Question: I am trying to match features between two point cloud I test by changing many parameters but it always produces wrong matches. I am calculating PFH feature descriptors of SIFT features.
Thank you for your suggestions.
'''
// load the both point clouds
pcl::io::loadPCDFile("Tee.pcd", *cloud_1);
pcl::PLYReader Reader;
Reader.read("tee.ply", *cloud_2);
//pcl::io::loadPCDFile("Tee.pcd", *cloud_2);
// Create the filtering object
pcl::PassThrough<pcl::PointXYZRGB> pass;
pass.setInputCloud(cloud_2);
pass.setFilterFieldName("z");
pass.setFilterLimits(0.0, 1.0);
//pass.setFilterLimitsNegative (true);
pass.filter(*cloud_2_filtered);
// Downsample the cloud
const float voxel_grid_leaf_size = 0.009f;
downsample(cloud_1, voxel_grid_leaf_size, downsampledCloud_1);
std::cout << "First cloud: downsampled " << std::endl;
const float voxel_grid_leaf_size2 = 0.003f;
downsample(cloud_2_filtered, voxel_grid_leaf_size2, downsampledCloud_2);
std::cout << "second cloud: downsampled " << std::endl;
// Compute surface normals
const float normal_radius = 0.03;
compute_surface_normals(downsampledCloud_1, normal_radius, normalsFromCloud_1);
compute_surface_normals(downsampledCloud_2, normal_radius, normalsFromCloud_2);
std::cout << "second cloud: normals computed " << std::endl;
// Compute keypoints
const float min_scale = 0.01;
const int nr_octaves = 3;
const int nr_octaves_per_scale = 6;
const float min_contrast = 1.0;
detect_keypoints(cloud_1, min_scale, nr_octaves, nr_octaves_per_scale, min_contrast, keypointsFromCloud_1);
std::cout << "first cloud: keypoints computed " << std::endl;
//const float min_scale1 = 0.1;
detect_keypoints(cloud_2_filtered, min_scale, nr_octaves, nr_octaves_per_scale, min_contrast, keypointsFromCloud_2);
std::cout << "second cloud: keypoints computed " << std::endl;
//visualize_keypoints(cloud_2, keypointsFromCloud_2);
// Compute PFH features
const float feature_radius = 0.08;
compute_PFH_features_at_keypoints(downsampledCloud_1, normalsFromCloud_1, keypointsFromCloud_1, feature_radius, descriptors1);
std::cout << "first cloud: descriptor computed " << std::endl;
compute_PFH_features_at_keypoints(downsampledCloud_2, normalsFromCloud_2, keypointsFromCloud_2, feature_radius, descriptors2);
std::cout << "second cloud: descriptor computed " << std::endl;
// Find feature correspondences
std::vector<int> correspondences;
std::vector<float> correspondence_scores;
find_feature_correspondences(descriptors1, descriptors2, correspondences, correspondence_scores);
// Print out ( number of keypoints / number of points )
std::cout << "First cloud: Found " << keypointsFromCloud_1->size() << " keypoints "
<< "out of " << downsampledCloud_1->size() << " total points." << std::endl;
std::cout << "Second cloud: Found " << keypointsFromCloud_2->size() << " keypoints "
<< "out of " << downsampledCloud_2->size() << " total points." << std::endl;
// Visualize the two point clouds and their feature correspondences
visualize_correspondences(cloud_1, keypointsFromCloud_1, cloud_2_filtered, keypointsFromCloud_2, correspondences, correspondence_scores);
'''

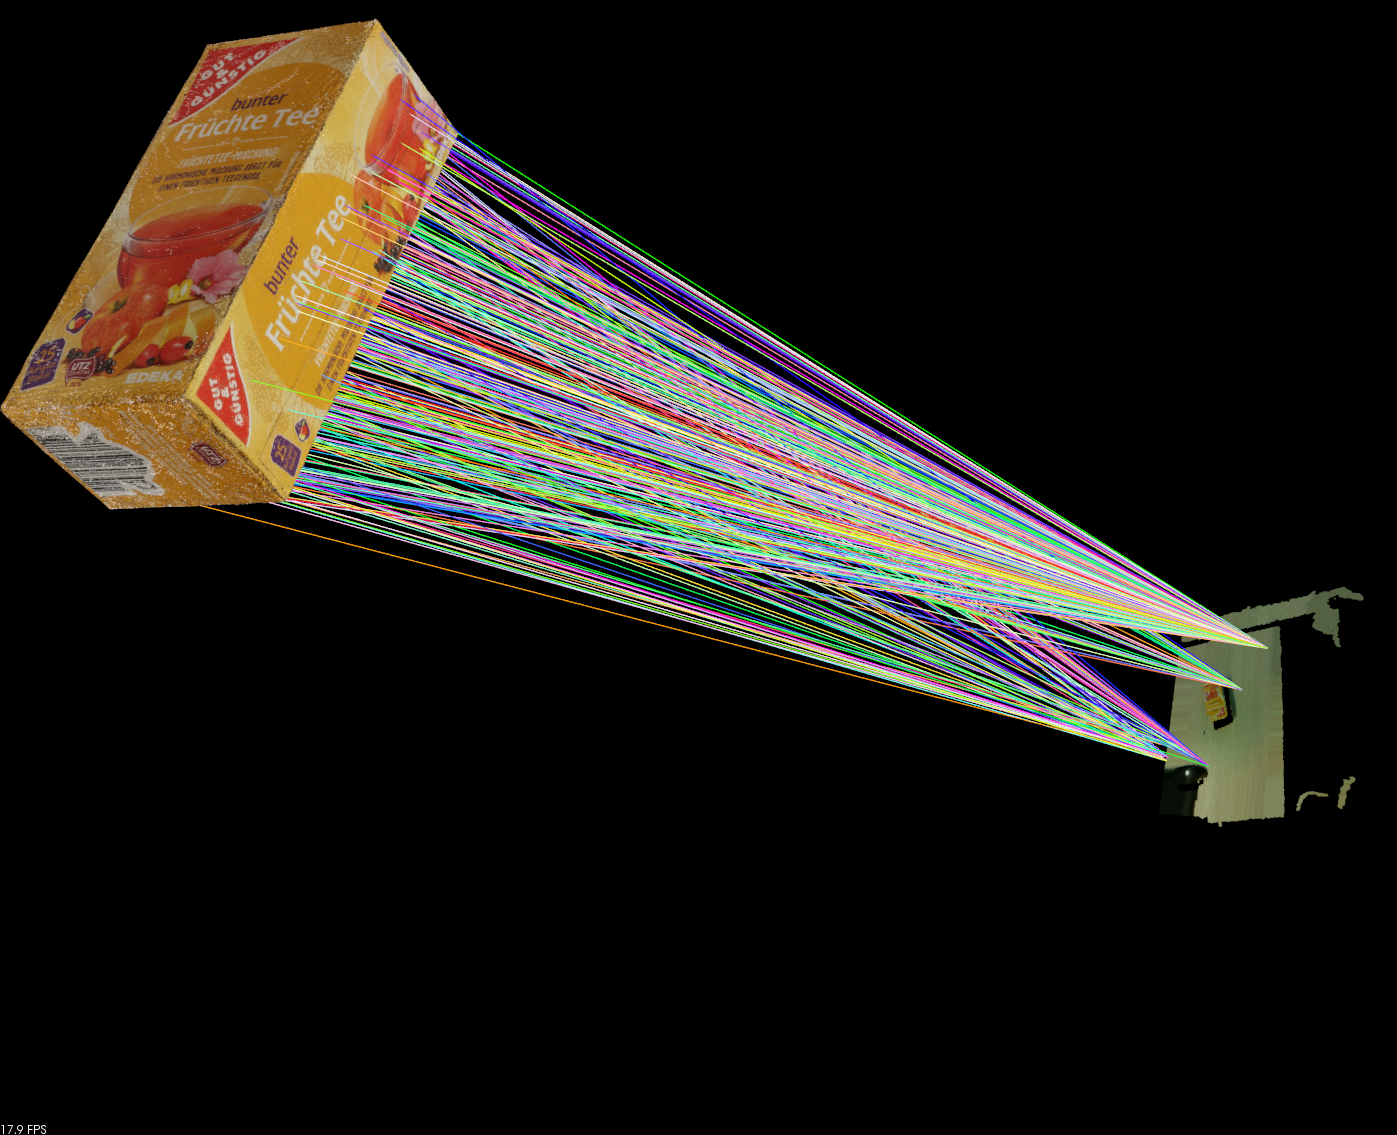
Answer: ## Data & Preprocessing
It seems like that you are trying to match a point cloud with only the object to a point cloud where the object is inside the scene.
In order to get consistent and robust results, extract all object from the scene beforehand and try to match the reference to all detected objects and select the best match.
## Descriptor
I experienced way better results using the descriptor rather than .
<URL> you can read more on from the authors of PCL where they describe and explain the whole pipeline for object recognition.